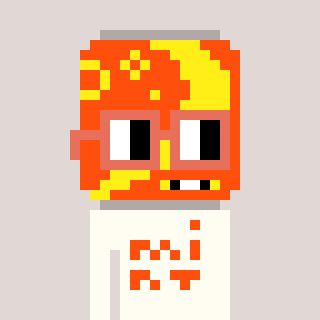
a pixel art character with square orange glasses, a pop-shaped head and a grayscale-colored body on a warm background